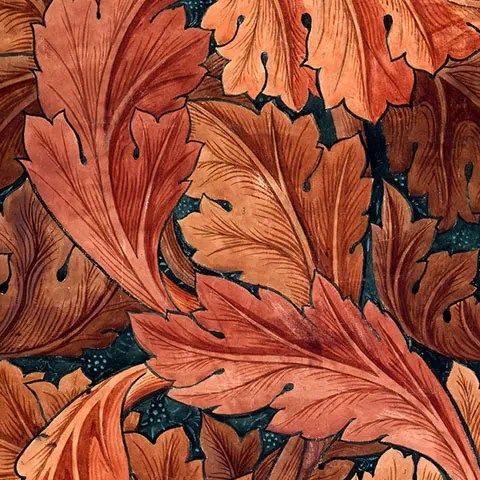
Design: Acanthus-Red
Year: 1875